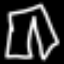
Label: pants